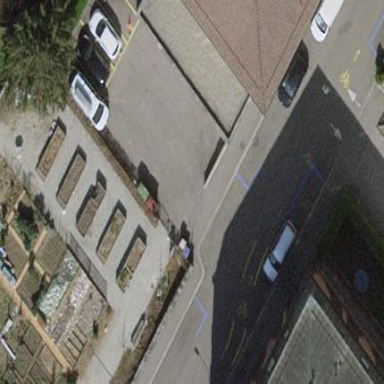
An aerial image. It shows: Group of garages.